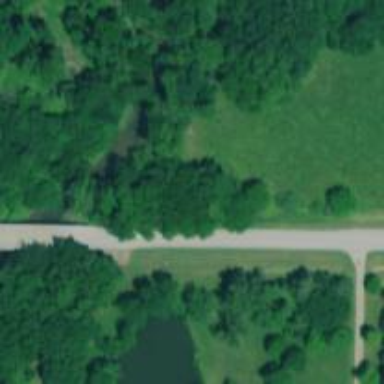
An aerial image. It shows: Residential road with bridge.